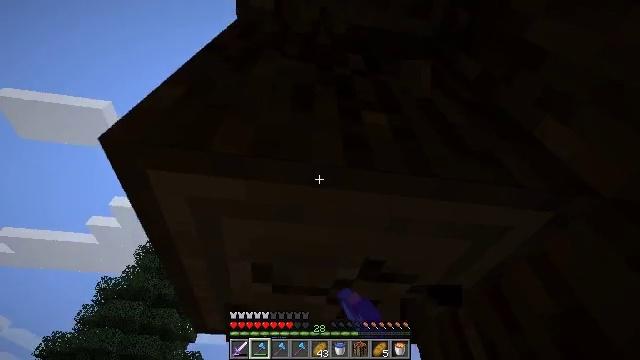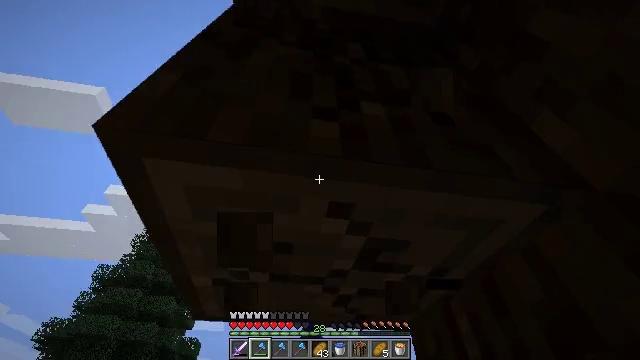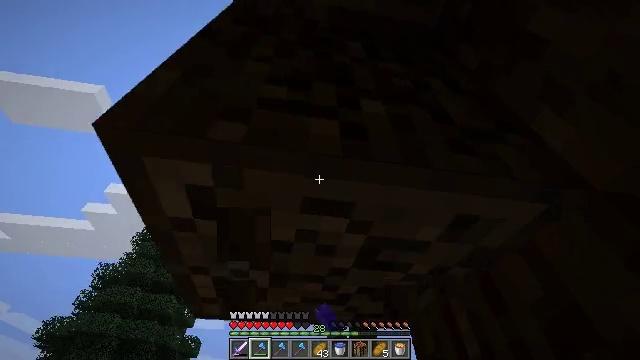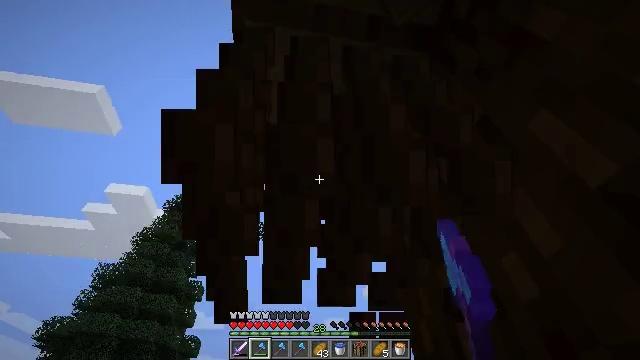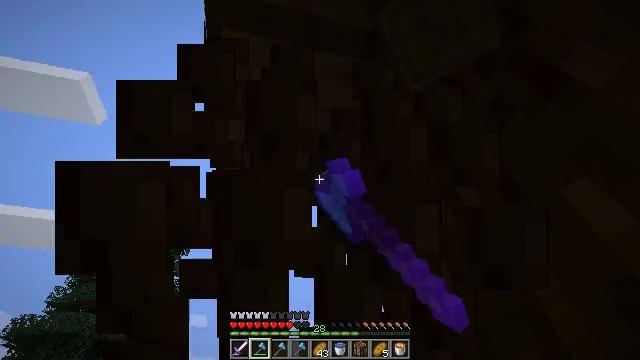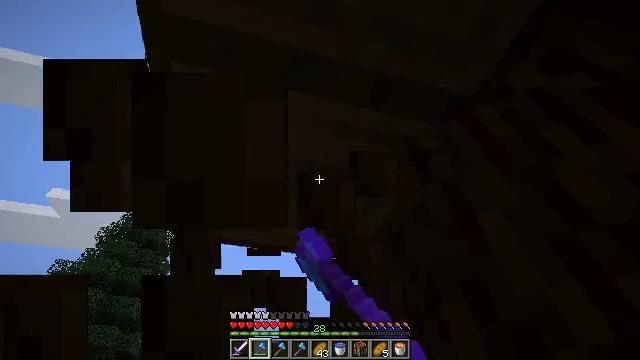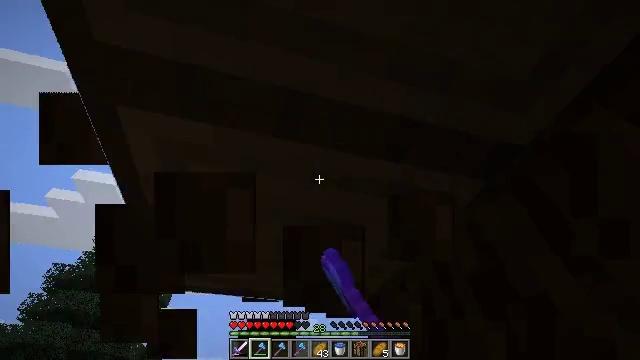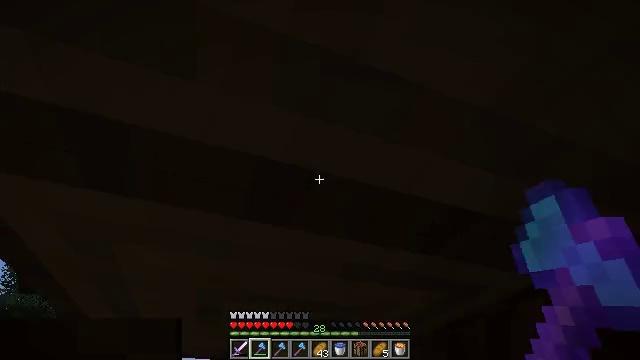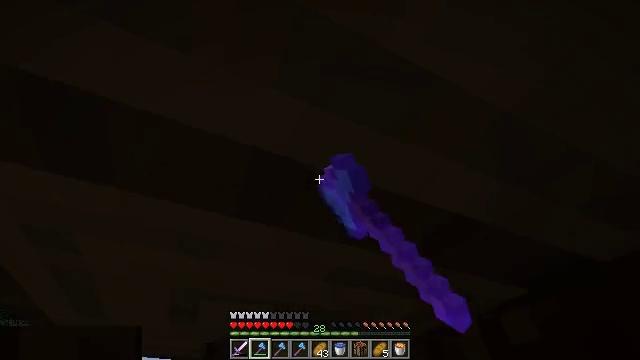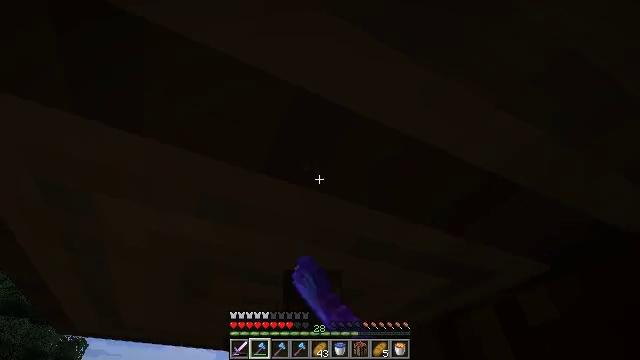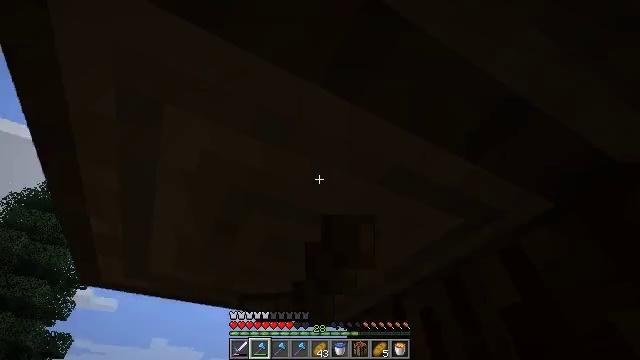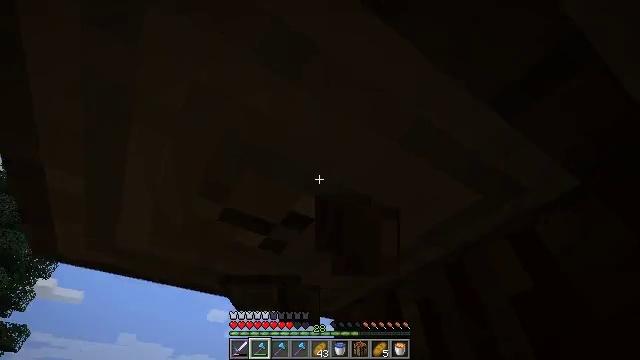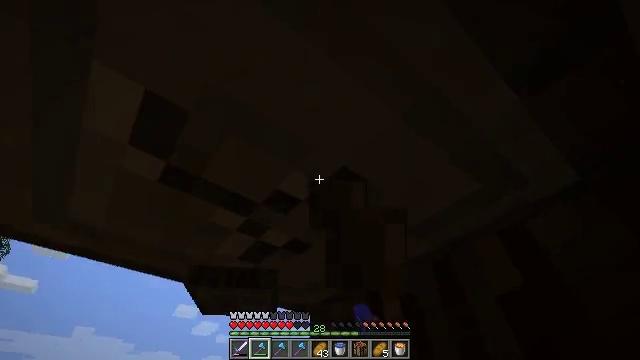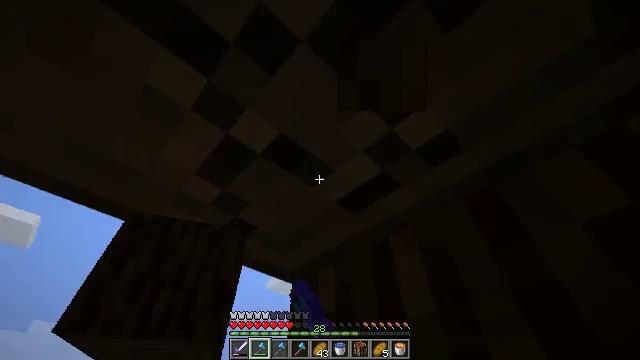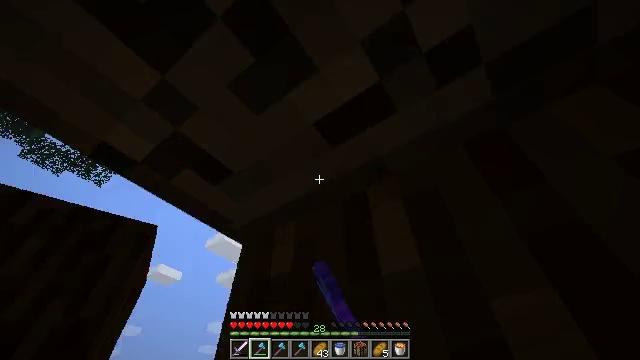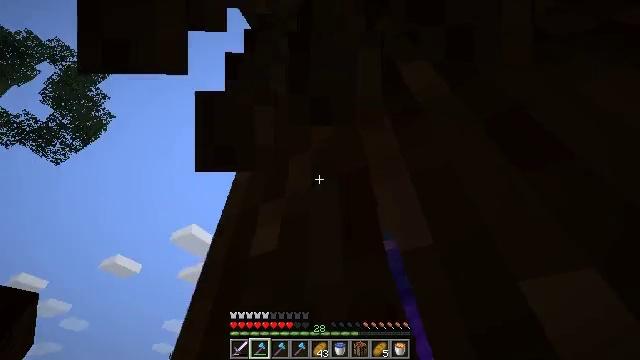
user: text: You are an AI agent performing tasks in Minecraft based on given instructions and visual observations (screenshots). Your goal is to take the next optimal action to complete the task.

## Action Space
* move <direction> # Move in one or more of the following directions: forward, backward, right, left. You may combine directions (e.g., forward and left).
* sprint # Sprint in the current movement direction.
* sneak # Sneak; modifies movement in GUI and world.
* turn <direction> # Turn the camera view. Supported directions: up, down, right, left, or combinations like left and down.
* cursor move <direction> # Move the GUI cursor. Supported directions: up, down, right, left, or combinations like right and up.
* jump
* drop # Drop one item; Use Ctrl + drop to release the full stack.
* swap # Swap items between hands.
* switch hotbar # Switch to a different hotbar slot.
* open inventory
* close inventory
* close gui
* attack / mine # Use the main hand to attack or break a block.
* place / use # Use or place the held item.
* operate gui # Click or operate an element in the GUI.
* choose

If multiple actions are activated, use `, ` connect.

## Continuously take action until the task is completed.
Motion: motion action
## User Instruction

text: Gather spruce log by chopping the tree.
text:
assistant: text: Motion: turn down, attack / mine
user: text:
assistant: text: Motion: attack / mine
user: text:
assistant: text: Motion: move forward, attack / mine
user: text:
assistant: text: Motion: move forward, turn right, attack / mine, jump
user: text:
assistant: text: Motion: move forward and move left, turn right, attack / mine, jump
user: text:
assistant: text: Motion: move forward and move left, attack / mine, jump
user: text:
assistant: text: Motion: move forward and move left, turn right, attack / mine, jump
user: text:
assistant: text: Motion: move forward and move left, turn right, attack / mine, jump
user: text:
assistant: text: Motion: move forward and move left, turn right, attack / mine, jump
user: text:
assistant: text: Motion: move forward and move left, turn right, attack / mine, jump
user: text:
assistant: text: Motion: move forward, turn right, attack / mine
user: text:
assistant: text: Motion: move forward, turn right, attack / mine
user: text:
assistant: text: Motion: move forward, turn right, attack / mine
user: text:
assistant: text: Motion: move forward, turn right, attack / mine
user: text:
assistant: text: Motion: turn right, attack / mine
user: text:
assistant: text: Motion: turn right, attack / mine
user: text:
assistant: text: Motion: turn right, attack / mine
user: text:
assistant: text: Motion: turn right, attack / mine
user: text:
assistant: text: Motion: turn right, attack / mine
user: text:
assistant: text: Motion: turn right and down, attack / mine
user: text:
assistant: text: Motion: attack / mine
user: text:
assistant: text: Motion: attack / mine
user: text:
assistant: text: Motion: attack / mine
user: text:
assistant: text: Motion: attack / mine
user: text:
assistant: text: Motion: attack / mine
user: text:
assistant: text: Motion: turn right, attack / mine
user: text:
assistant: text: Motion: turn right and up, attack / mine
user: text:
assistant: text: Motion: turn right and up, attack / mine
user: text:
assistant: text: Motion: turn right and up, attack / mine
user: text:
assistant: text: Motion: attack / mine